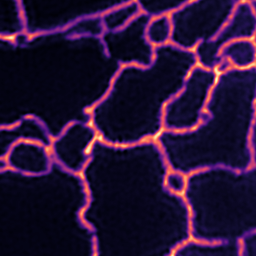
Label: Super-resolution ER image